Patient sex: F
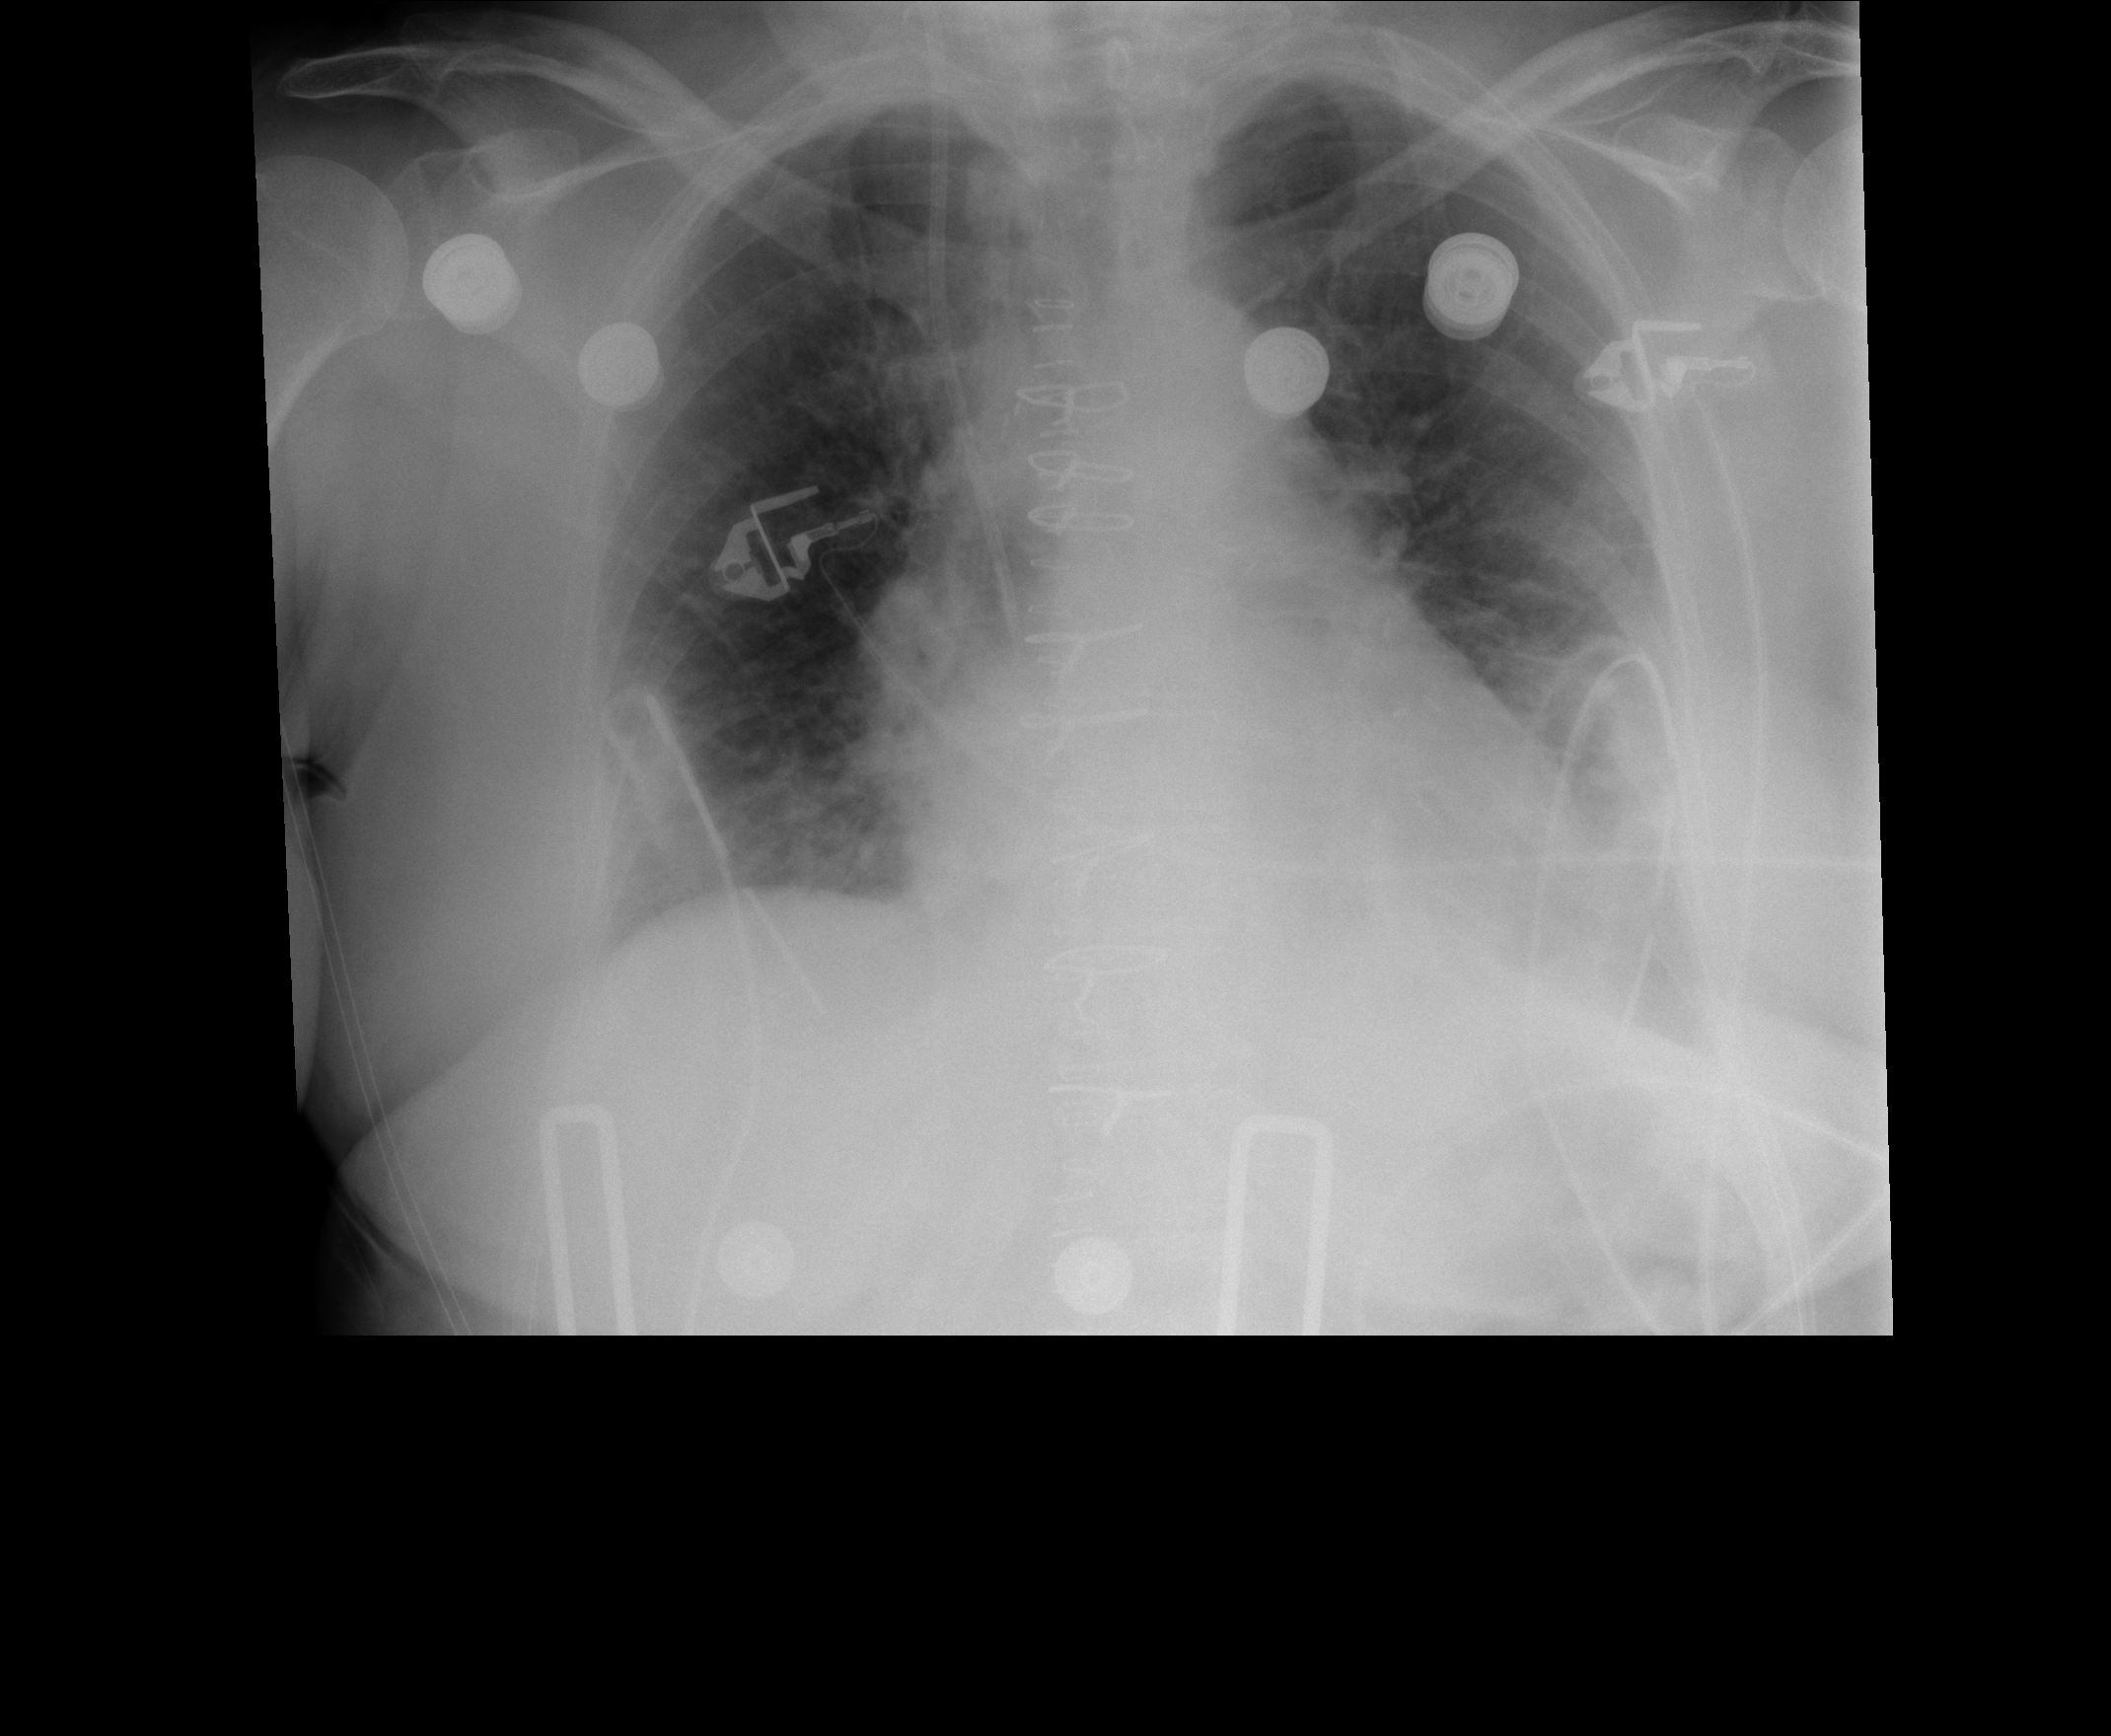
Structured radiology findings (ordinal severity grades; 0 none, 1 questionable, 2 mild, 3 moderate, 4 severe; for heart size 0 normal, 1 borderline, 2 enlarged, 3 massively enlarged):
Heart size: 1
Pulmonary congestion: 1
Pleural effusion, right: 1
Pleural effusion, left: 2
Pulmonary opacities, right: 2
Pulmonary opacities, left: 0
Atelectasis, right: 1
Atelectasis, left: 2